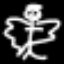
Label: angel